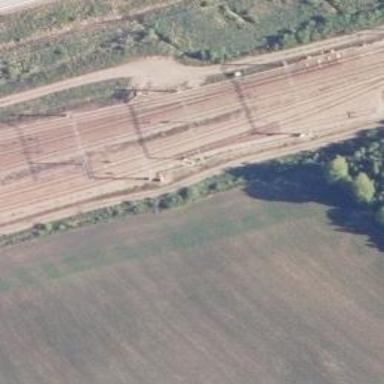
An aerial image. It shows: Rail siding with electrified contact lines.